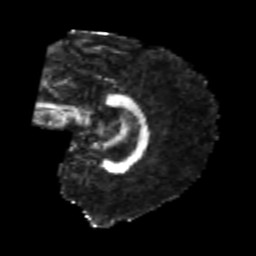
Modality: FA
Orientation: sagittal
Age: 26
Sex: male
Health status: healthy
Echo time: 0.074 s